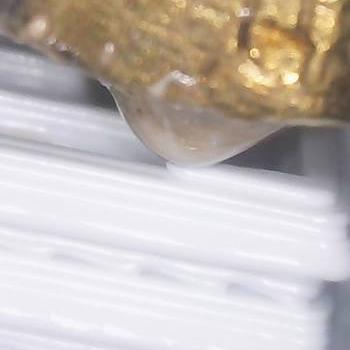
Flow rate: 149%